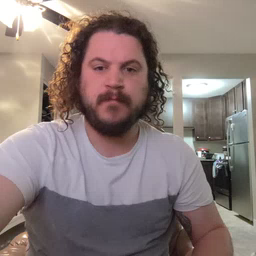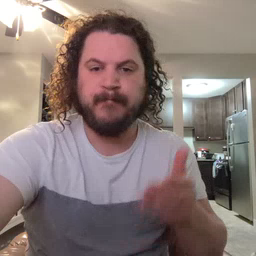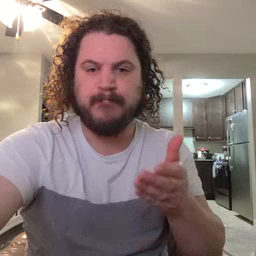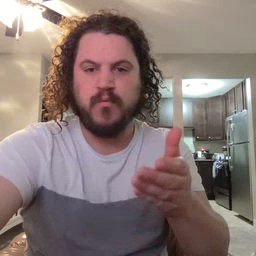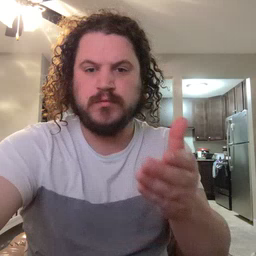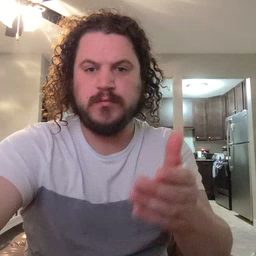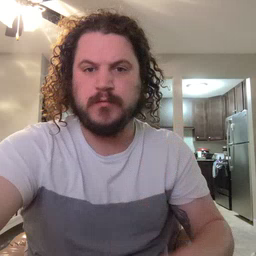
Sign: boat